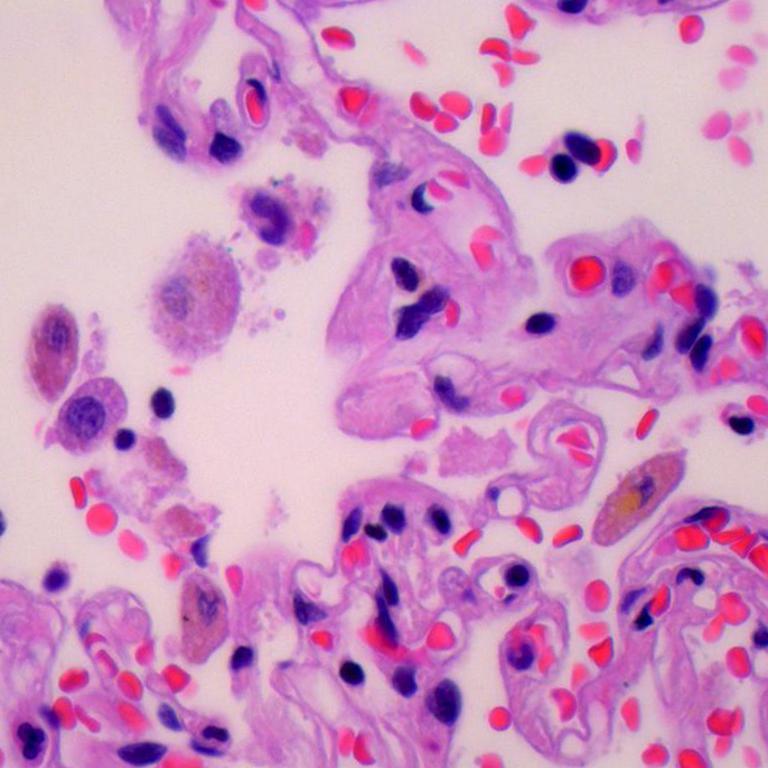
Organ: lung
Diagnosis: benign